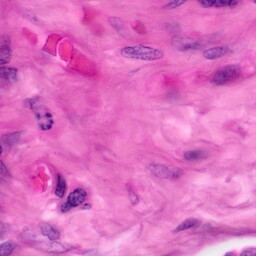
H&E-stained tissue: Pancreatic